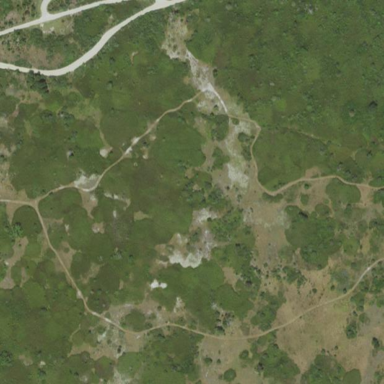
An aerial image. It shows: Nature reserve area designated for conservation purposes.